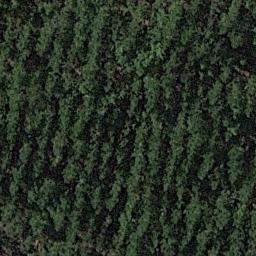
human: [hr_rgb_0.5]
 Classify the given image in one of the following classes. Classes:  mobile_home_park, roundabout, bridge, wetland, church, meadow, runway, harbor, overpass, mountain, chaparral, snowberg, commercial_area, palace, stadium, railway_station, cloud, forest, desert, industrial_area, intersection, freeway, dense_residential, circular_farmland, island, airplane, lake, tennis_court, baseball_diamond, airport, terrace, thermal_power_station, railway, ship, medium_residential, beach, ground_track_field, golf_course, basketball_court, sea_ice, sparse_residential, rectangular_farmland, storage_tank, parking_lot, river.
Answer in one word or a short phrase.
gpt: forest